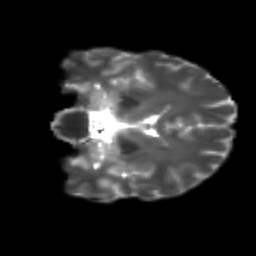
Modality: T2w
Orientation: coronal
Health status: ill
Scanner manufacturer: siemens
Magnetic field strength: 3 T
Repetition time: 6.8 s
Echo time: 0.097 s